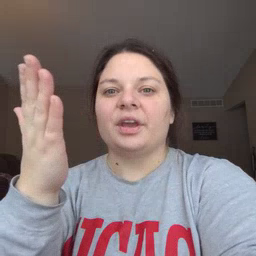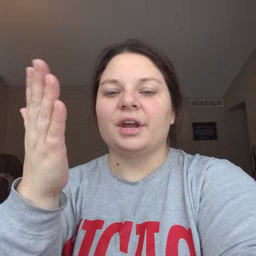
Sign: there